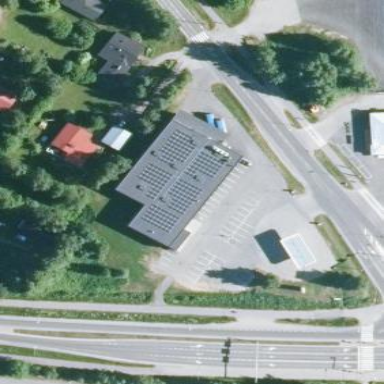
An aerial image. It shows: Supermarket building.